Question: What is the reading of the measurement in the image?
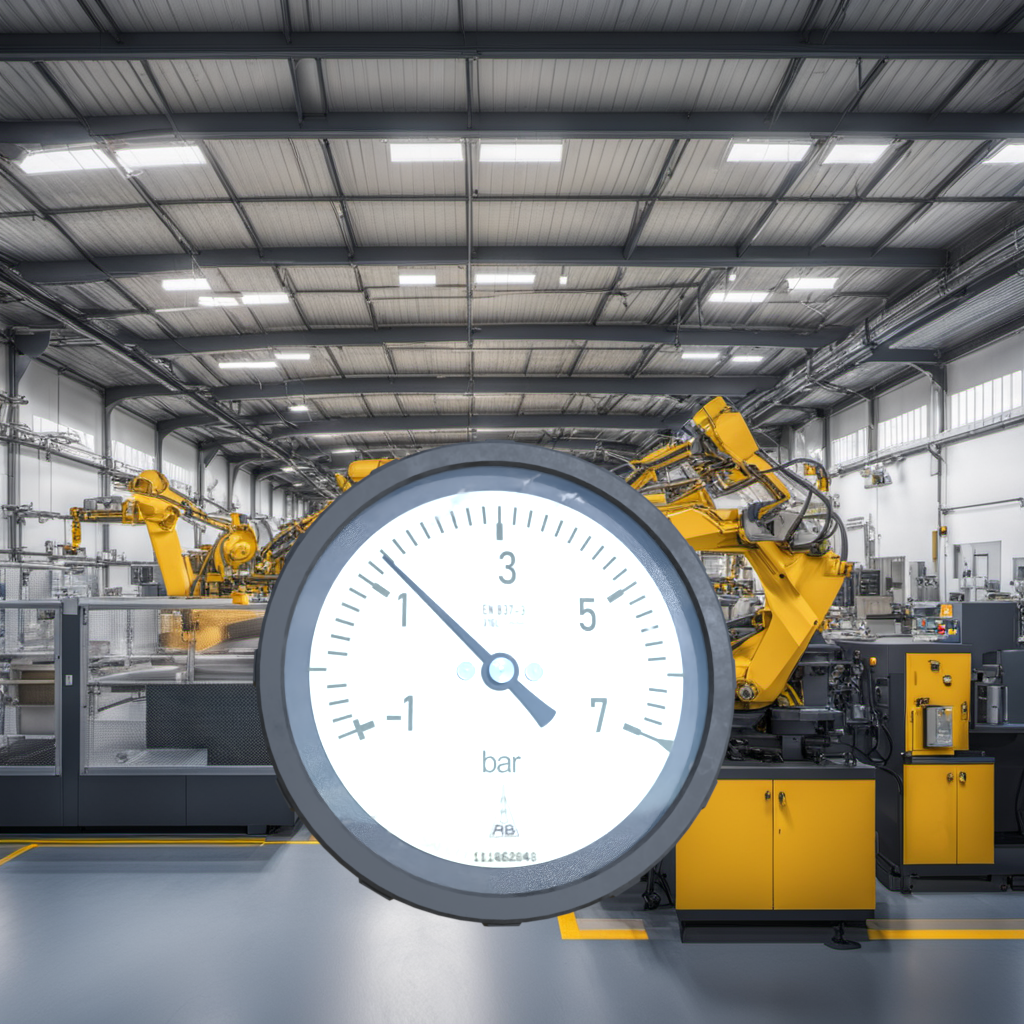
Answer: The result is 1.4
Question: What is the value range of this measurement?
Answer: The range is from -1 to 7
Question: What is the minimum and maximum value of the measurement shown in the image?
Answer: The minimum value is -1 and the maximum value is 7